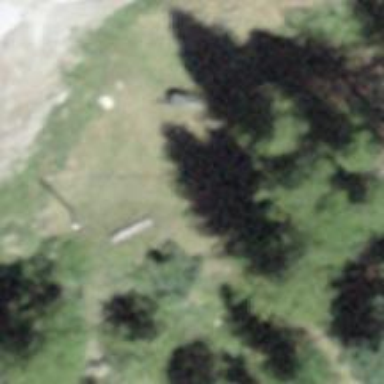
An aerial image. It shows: Brown bench in the vicinity.